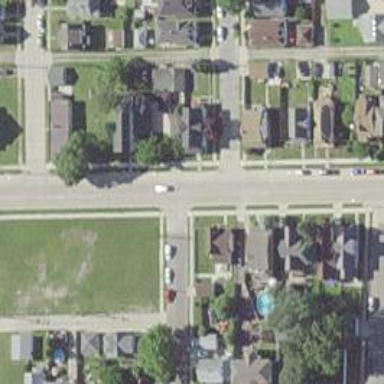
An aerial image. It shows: Residential road with separate sidewalk.